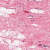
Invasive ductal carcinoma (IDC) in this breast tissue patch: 0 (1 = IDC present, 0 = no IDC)